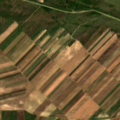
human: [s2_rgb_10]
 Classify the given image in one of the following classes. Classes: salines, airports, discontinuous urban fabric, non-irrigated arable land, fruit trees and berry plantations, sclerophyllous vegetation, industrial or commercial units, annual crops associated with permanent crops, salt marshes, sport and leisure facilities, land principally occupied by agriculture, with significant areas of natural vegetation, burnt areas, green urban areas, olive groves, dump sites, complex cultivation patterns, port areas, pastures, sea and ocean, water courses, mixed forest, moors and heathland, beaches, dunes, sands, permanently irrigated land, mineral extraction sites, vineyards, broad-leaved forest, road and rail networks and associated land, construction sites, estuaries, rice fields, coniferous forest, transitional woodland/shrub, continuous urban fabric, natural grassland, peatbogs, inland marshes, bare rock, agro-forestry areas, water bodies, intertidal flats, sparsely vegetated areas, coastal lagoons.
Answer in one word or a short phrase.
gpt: non-irrigated arable land, pastures